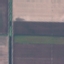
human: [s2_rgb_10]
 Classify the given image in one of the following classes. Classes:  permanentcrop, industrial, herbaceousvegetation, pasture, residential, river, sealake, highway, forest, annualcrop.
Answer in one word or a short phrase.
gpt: AnnualCrop